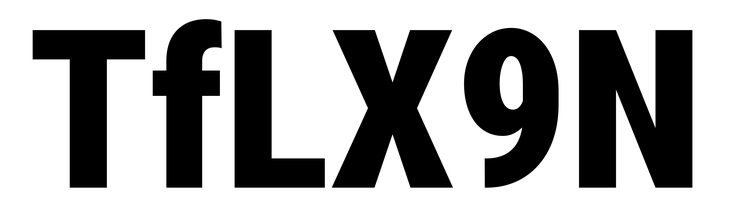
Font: Roboto_Condensed_Black